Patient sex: M
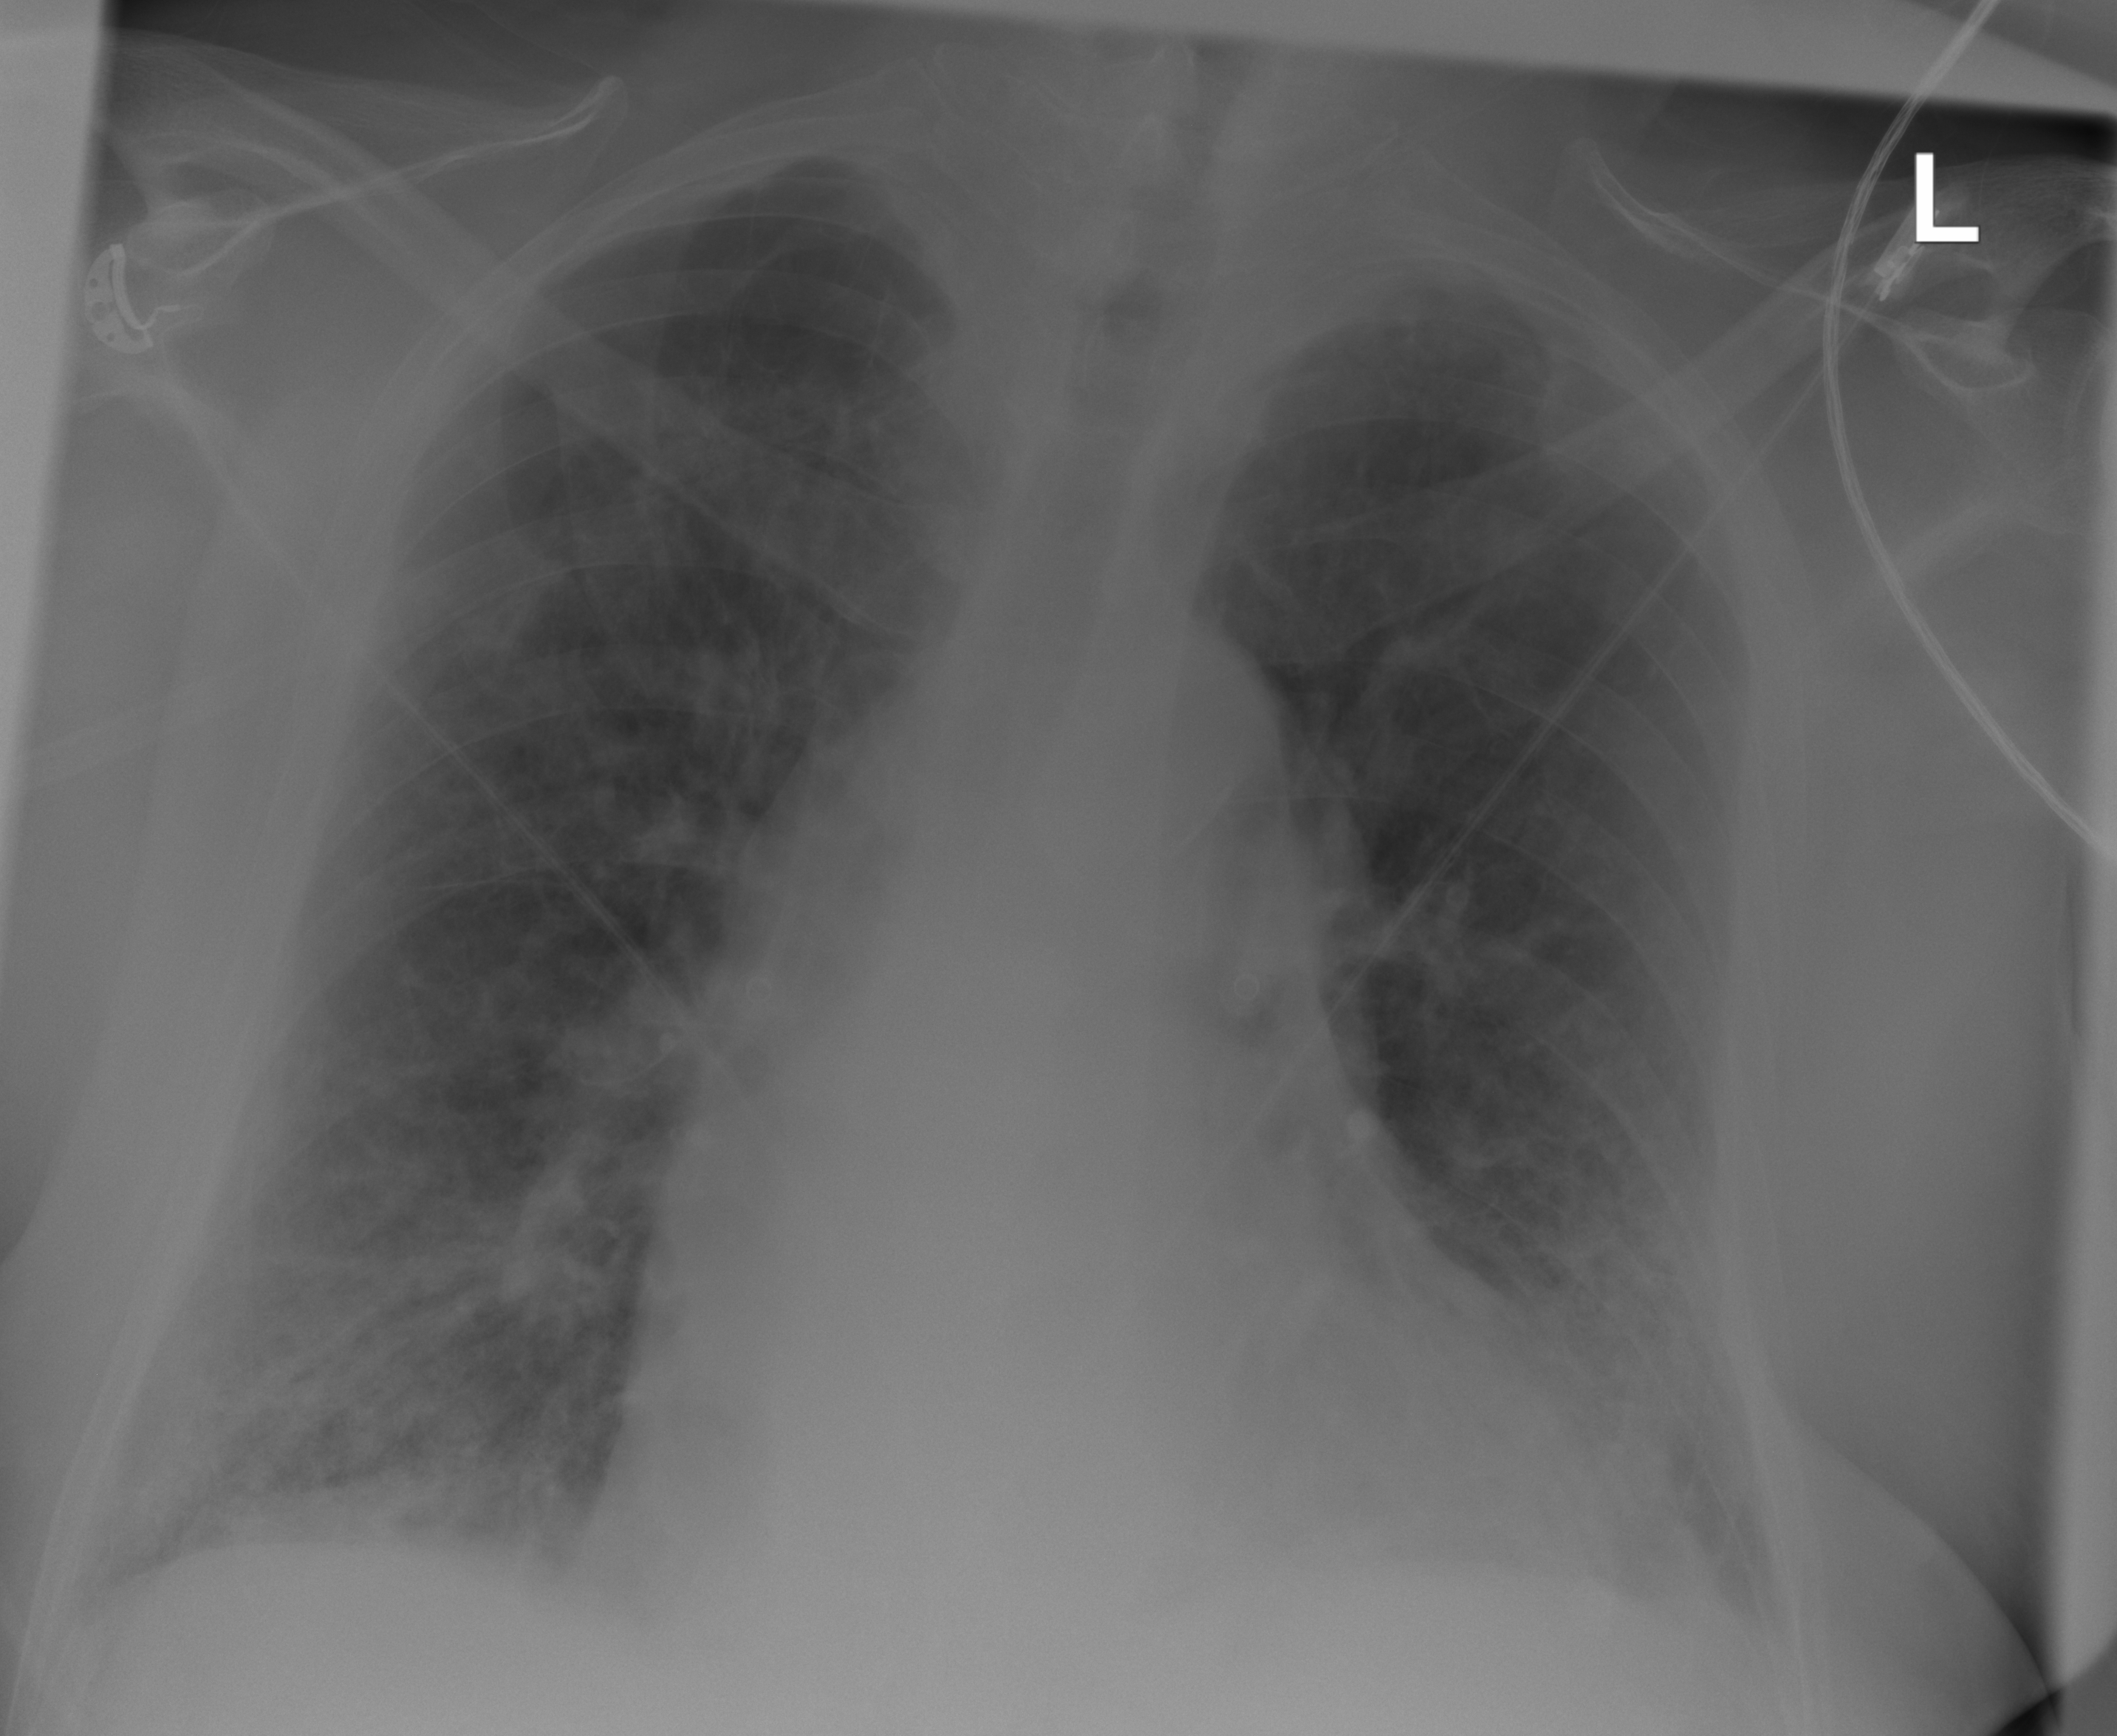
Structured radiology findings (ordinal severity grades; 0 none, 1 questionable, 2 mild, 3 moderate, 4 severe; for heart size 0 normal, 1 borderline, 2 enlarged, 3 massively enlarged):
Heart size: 0
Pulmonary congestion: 1
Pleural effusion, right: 0
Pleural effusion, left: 0
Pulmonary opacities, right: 0
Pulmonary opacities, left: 0
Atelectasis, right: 0
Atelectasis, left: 0